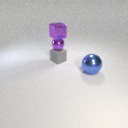
small purple metal sphere below small purple metal cube